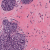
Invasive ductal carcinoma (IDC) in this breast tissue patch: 0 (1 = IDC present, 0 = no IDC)